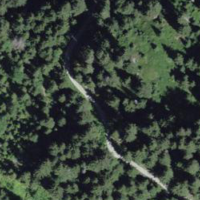
EUNIS habitat code: 43
Species observed at this site:
Epipactis atrorubens